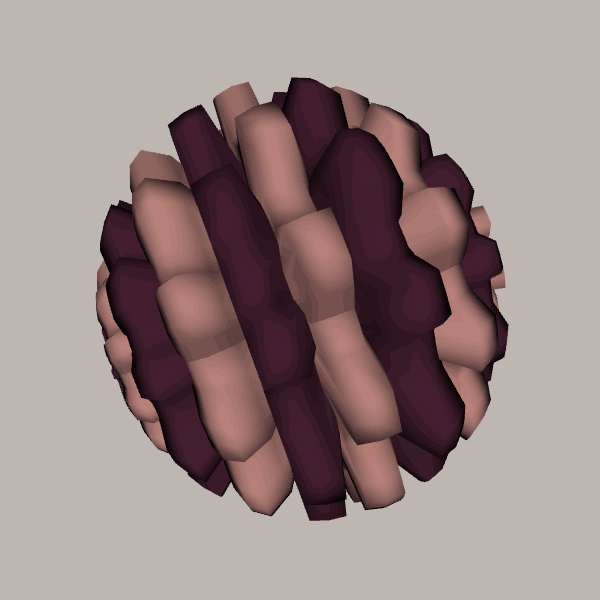
Background: light